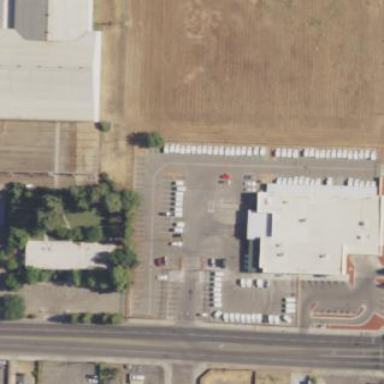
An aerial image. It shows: Post office.